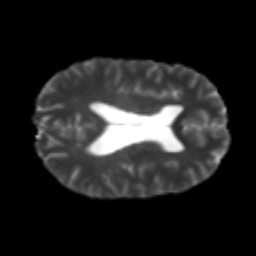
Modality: T2w
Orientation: axial
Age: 21
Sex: male
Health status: healthy
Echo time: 0.074 s